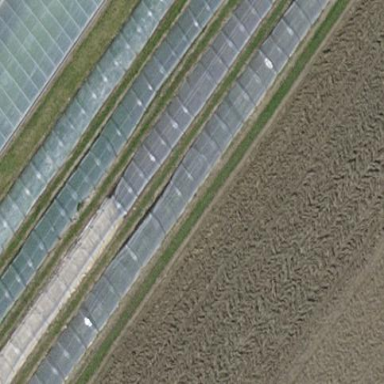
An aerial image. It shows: Greenhouse.